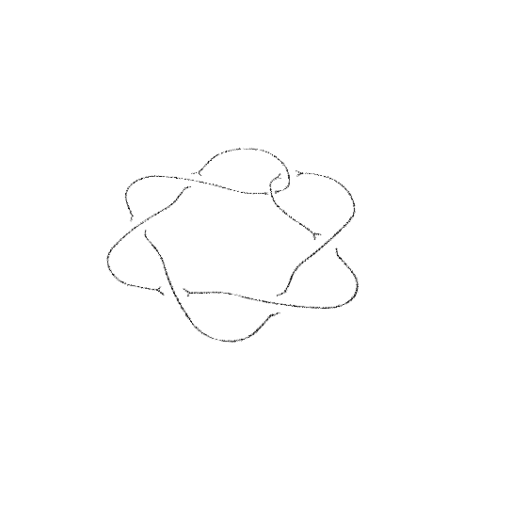
Crossing number: 7